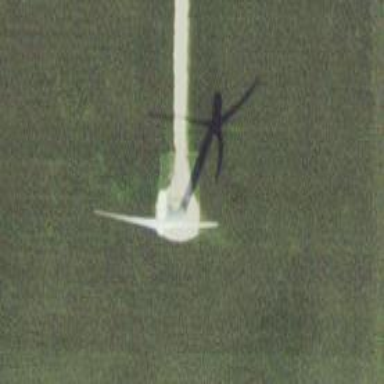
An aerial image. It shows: Wind generator with horizontal axis. The generator is wind turbine.